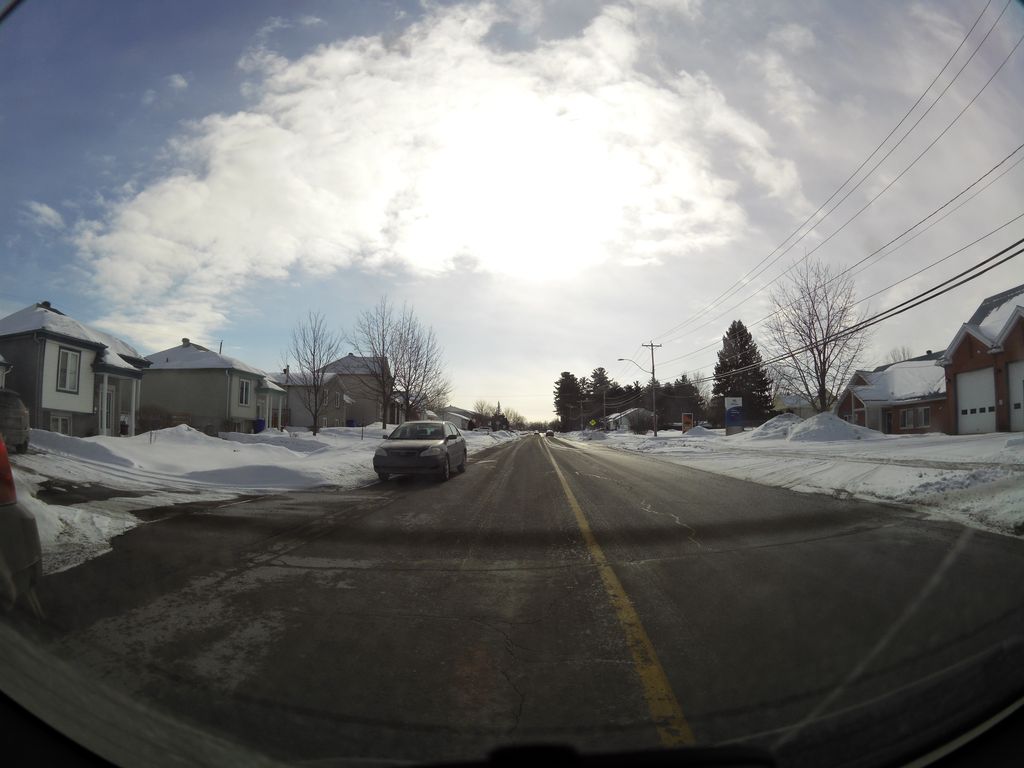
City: ottawa-gatineau